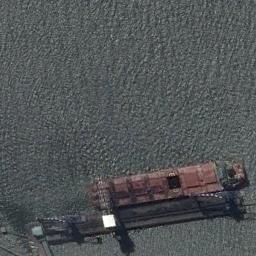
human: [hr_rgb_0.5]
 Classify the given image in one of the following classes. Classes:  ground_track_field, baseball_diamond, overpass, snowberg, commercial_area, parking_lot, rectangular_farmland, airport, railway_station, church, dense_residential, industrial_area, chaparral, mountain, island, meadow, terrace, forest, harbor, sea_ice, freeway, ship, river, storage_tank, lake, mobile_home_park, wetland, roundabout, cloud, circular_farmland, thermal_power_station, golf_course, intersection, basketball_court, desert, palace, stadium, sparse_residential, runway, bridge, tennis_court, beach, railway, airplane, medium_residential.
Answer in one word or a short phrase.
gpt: ship